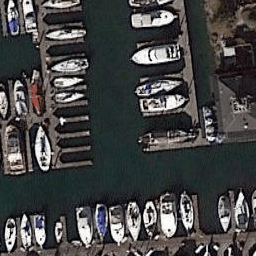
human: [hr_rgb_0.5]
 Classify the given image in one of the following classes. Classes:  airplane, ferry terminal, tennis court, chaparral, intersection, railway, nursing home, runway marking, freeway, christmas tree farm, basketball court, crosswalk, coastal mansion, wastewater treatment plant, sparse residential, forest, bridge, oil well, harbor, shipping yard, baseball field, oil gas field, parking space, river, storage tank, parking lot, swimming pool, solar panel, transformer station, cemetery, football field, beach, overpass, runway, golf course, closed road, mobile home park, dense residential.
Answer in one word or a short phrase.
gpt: harbor